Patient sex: F
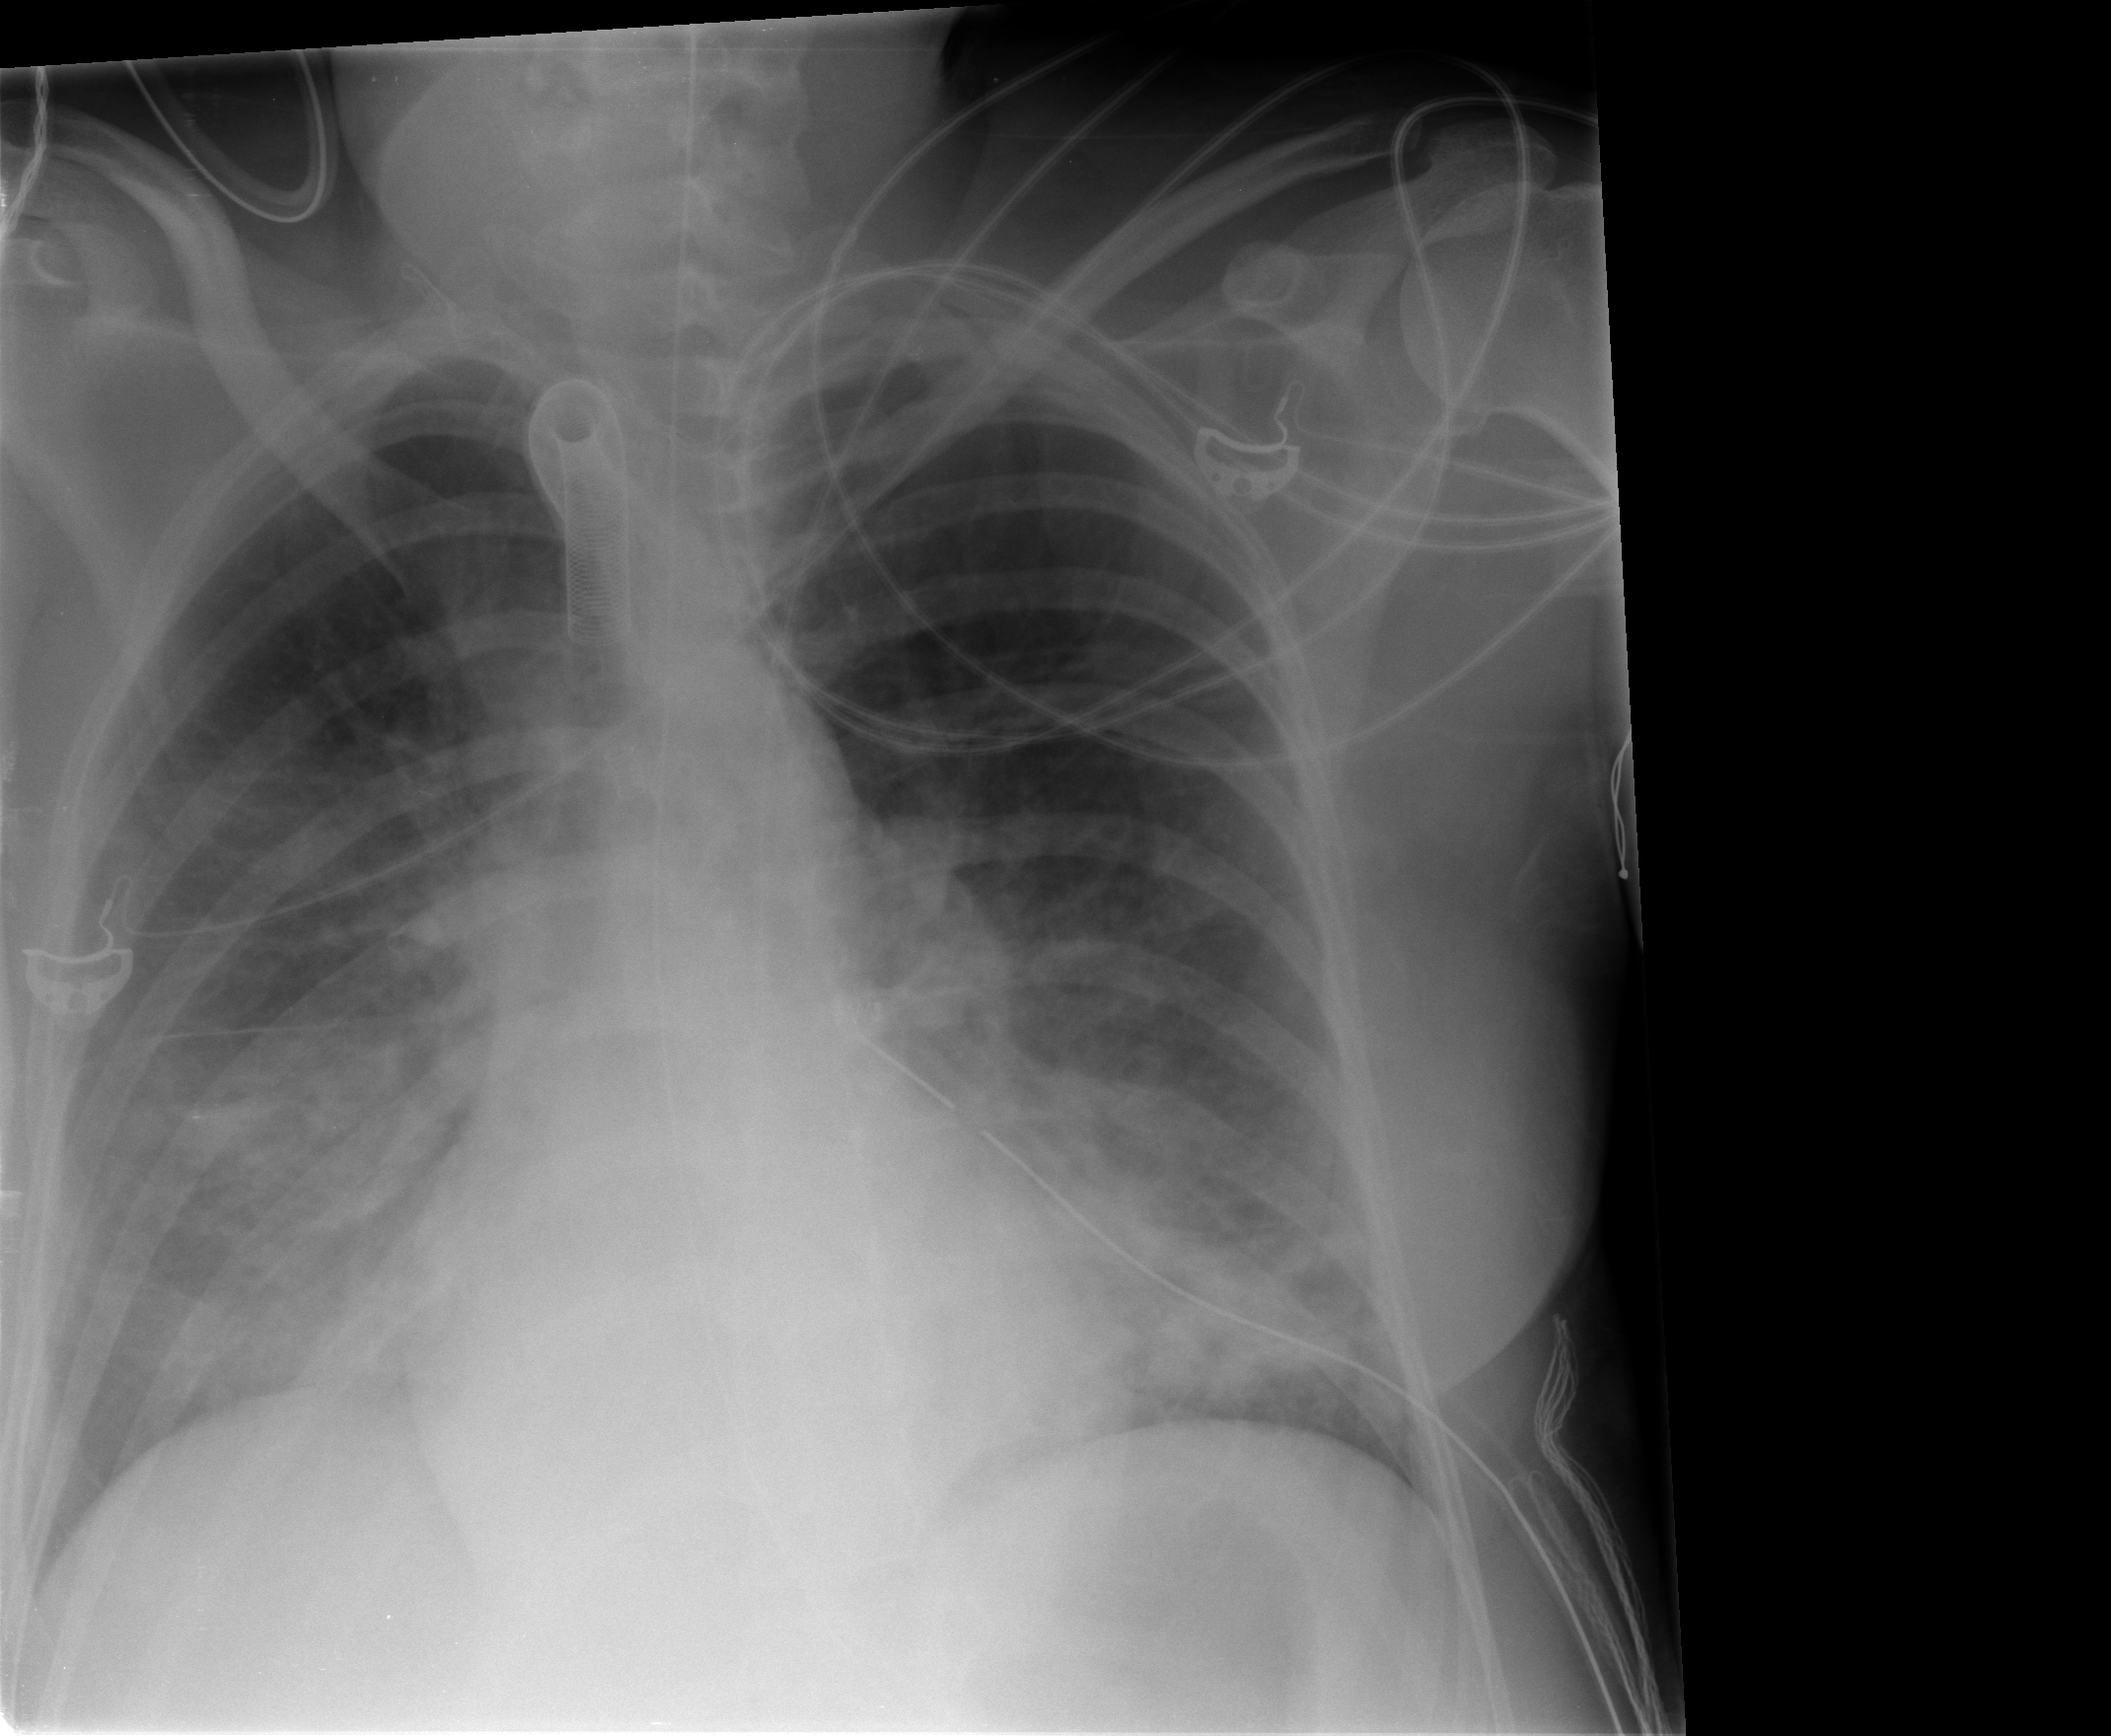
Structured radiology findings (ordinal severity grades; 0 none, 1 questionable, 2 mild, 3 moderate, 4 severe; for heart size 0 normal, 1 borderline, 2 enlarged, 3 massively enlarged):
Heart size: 0
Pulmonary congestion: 3
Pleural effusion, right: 2
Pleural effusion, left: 2
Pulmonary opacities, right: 2
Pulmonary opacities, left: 2
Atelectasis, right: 2
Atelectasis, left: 2